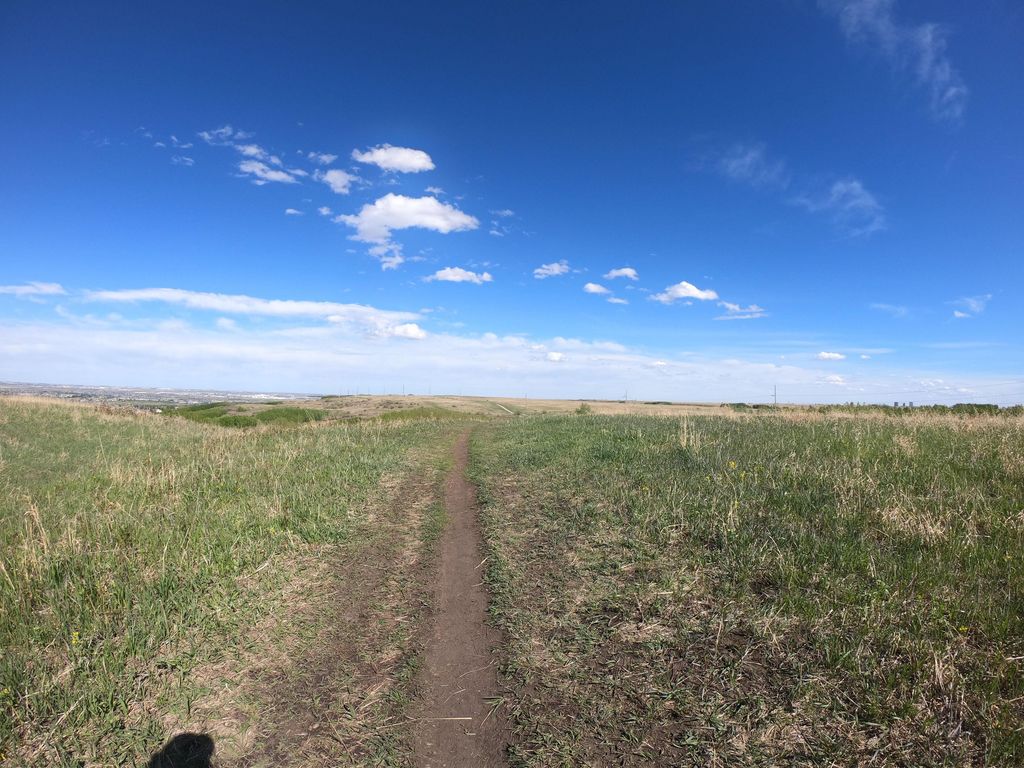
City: calgary